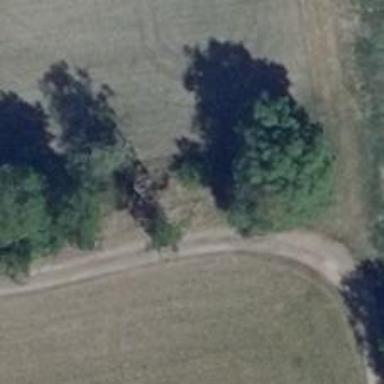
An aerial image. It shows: Row of trees in natural setting.